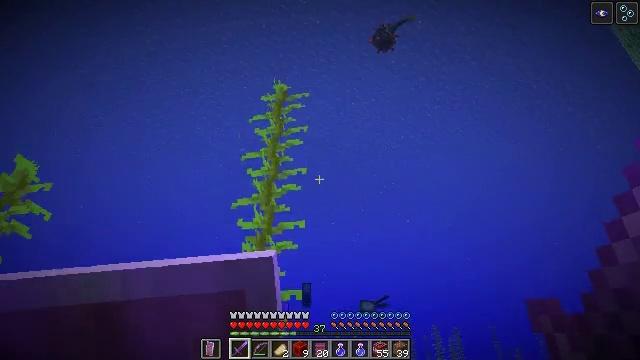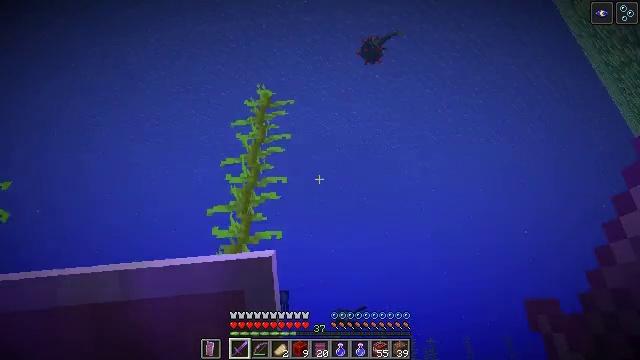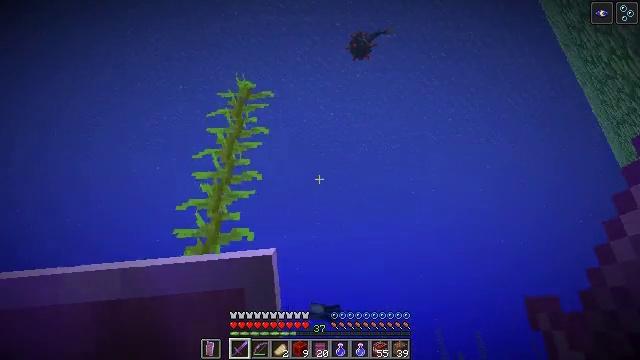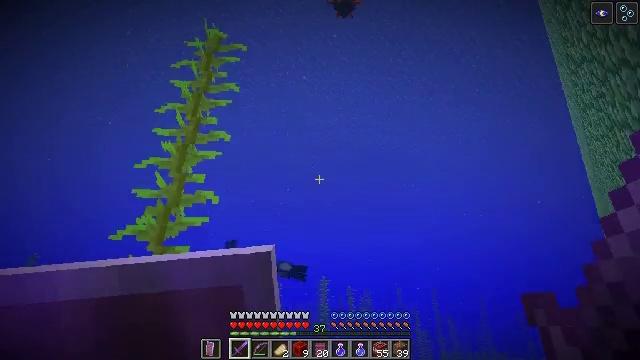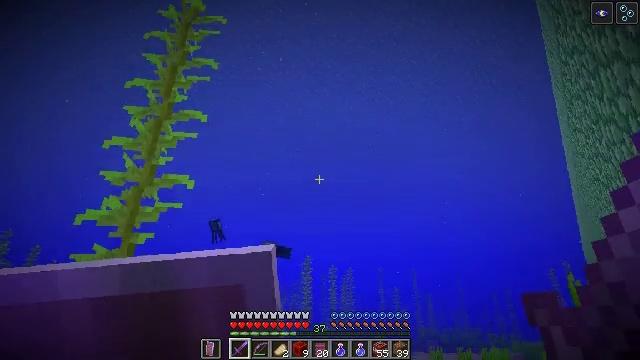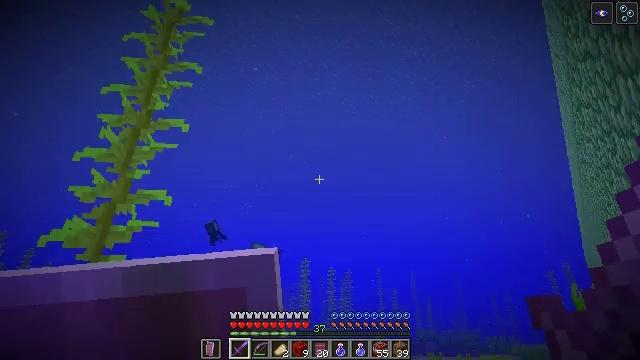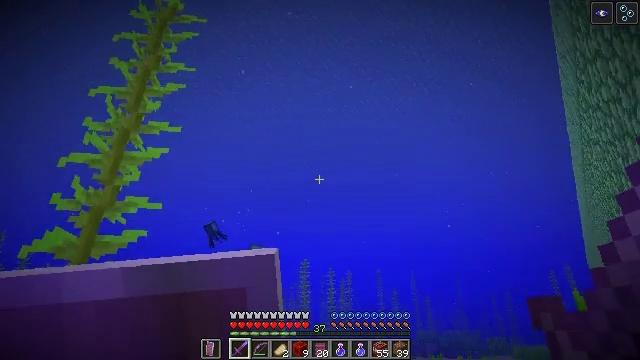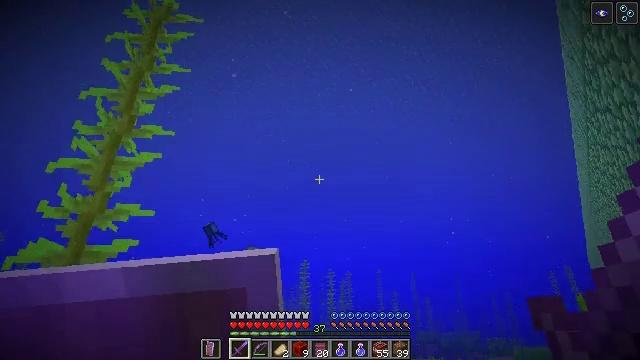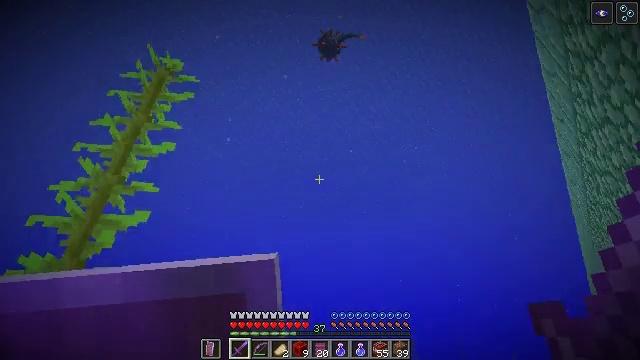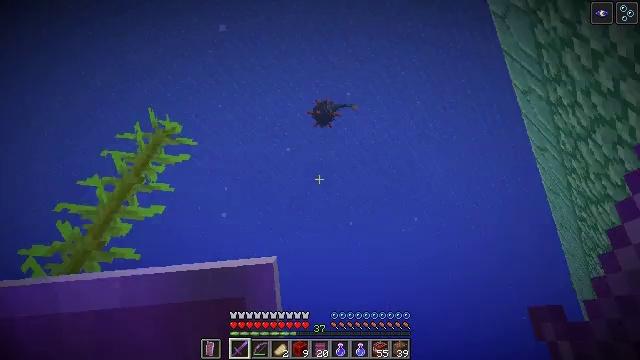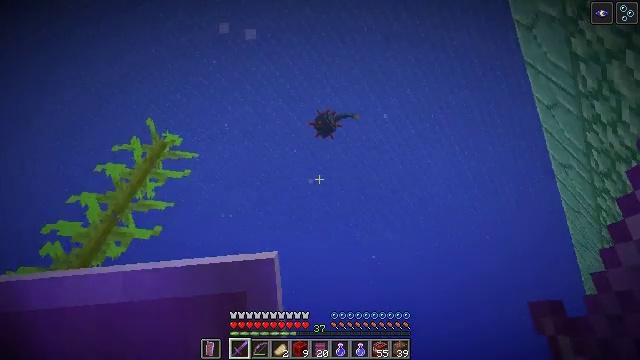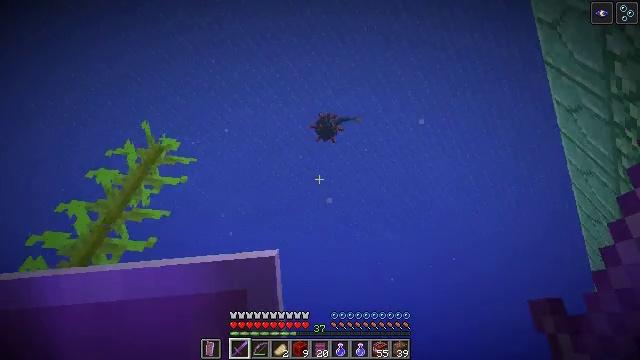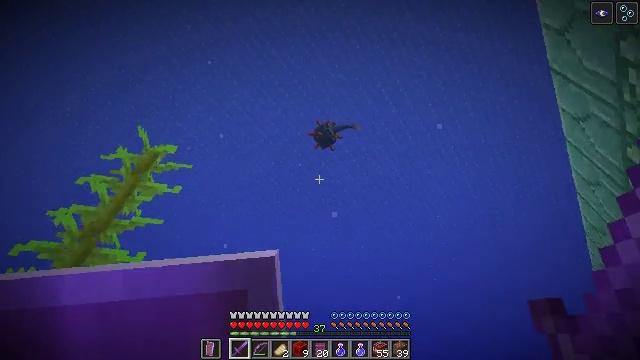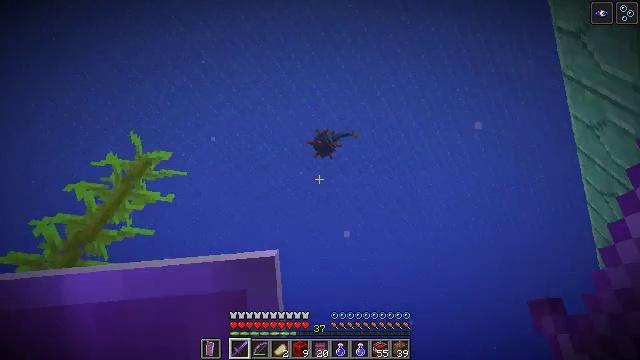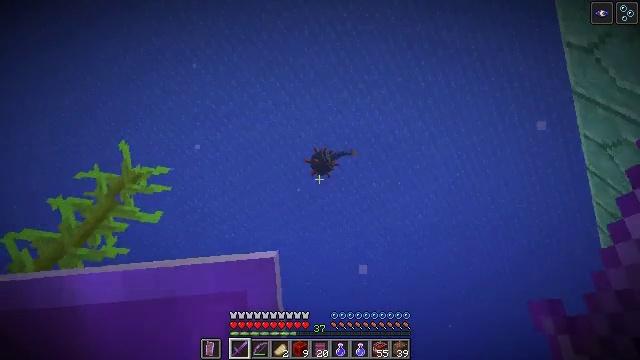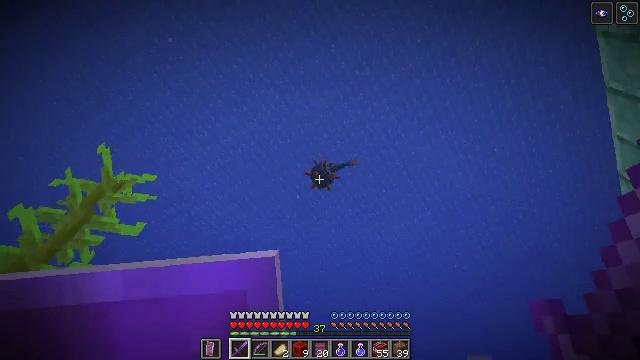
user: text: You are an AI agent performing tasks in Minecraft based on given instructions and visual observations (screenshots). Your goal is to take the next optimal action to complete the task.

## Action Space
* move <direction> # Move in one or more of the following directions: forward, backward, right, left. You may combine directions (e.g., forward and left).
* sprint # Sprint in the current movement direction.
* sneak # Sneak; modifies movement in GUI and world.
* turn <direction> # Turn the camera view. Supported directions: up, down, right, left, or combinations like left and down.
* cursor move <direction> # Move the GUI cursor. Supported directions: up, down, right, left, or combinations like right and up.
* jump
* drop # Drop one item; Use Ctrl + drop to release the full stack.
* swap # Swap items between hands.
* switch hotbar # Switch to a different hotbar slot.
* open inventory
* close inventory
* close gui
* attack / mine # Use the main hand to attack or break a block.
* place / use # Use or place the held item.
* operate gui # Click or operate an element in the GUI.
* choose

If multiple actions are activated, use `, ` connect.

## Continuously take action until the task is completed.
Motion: motion action
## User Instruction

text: Break the wet sponge block.
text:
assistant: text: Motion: move forward, turn right and up, jump
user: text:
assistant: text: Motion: move forward, turn right and down, jump
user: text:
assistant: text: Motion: move forward, turn right and down, jump
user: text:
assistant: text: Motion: move forward, turn right and down, jump
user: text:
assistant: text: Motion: move forward, jump
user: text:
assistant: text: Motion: move forward, jump
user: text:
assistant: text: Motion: move forward, jump
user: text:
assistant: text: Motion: move forward, turn right and up, jump
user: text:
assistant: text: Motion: move forward, turn right and up, jump
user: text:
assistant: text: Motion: move forward, turn up, jump
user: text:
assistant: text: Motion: move forward, jump
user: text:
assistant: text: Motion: move forward, turn up, jump
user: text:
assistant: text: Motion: move forward, turn up, jump
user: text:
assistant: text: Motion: move forward, turn right and up, jump
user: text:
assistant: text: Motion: move forward, turn up, jump
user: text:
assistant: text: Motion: move forward, jump
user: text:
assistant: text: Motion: move forward, jump
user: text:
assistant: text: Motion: move forward, jump
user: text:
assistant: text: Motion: move forward, jump
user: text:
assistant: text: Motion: move forward, turn right and down, jump
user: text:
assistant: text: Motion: move forward, turn right and down, jump
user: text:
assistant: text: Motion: move forward, turn right and down, jump
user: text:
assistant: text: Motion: move forward, turn right and down, jump
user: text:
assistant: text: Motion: move forward, sprint, turn right and down, jump
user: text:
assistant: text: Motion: move forward, sprint, jump
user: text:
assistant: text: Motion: move forward, sprint, jump
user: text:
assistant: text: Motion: move forward, sprint, jump
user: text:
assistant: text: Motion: move forward, sprint, turn down, jump
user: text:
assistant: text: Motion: move forward, sprint, turn down, jump
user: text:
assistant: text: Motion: move forward, sprint, turn down, jump